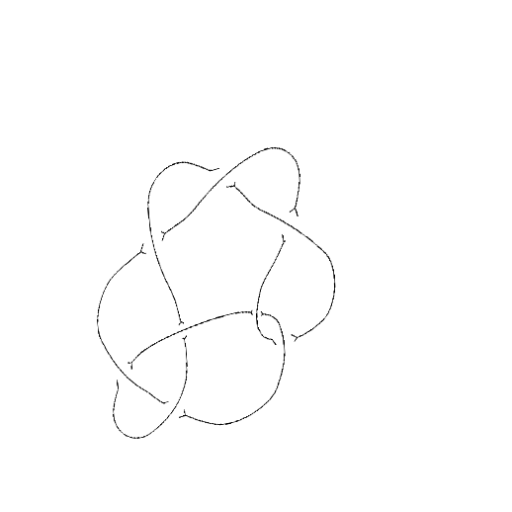
Crossing number: 8